Interaction volume radius: 10 \u00c5
Interaction volume height: 10 \u00c5
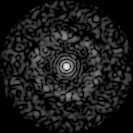
Disorder parameter: 0.8323